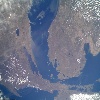
Label: water